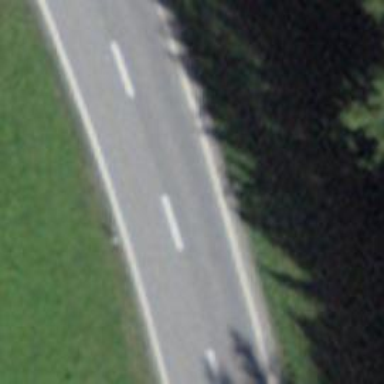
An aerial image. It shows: Primary road with asphalt surface.